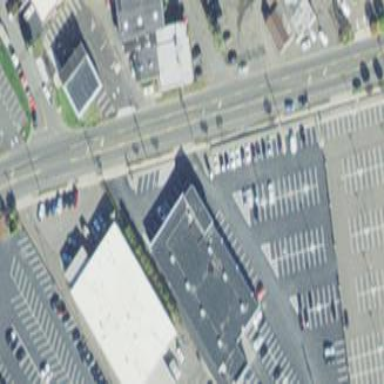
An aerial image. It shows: Building housing car shop.